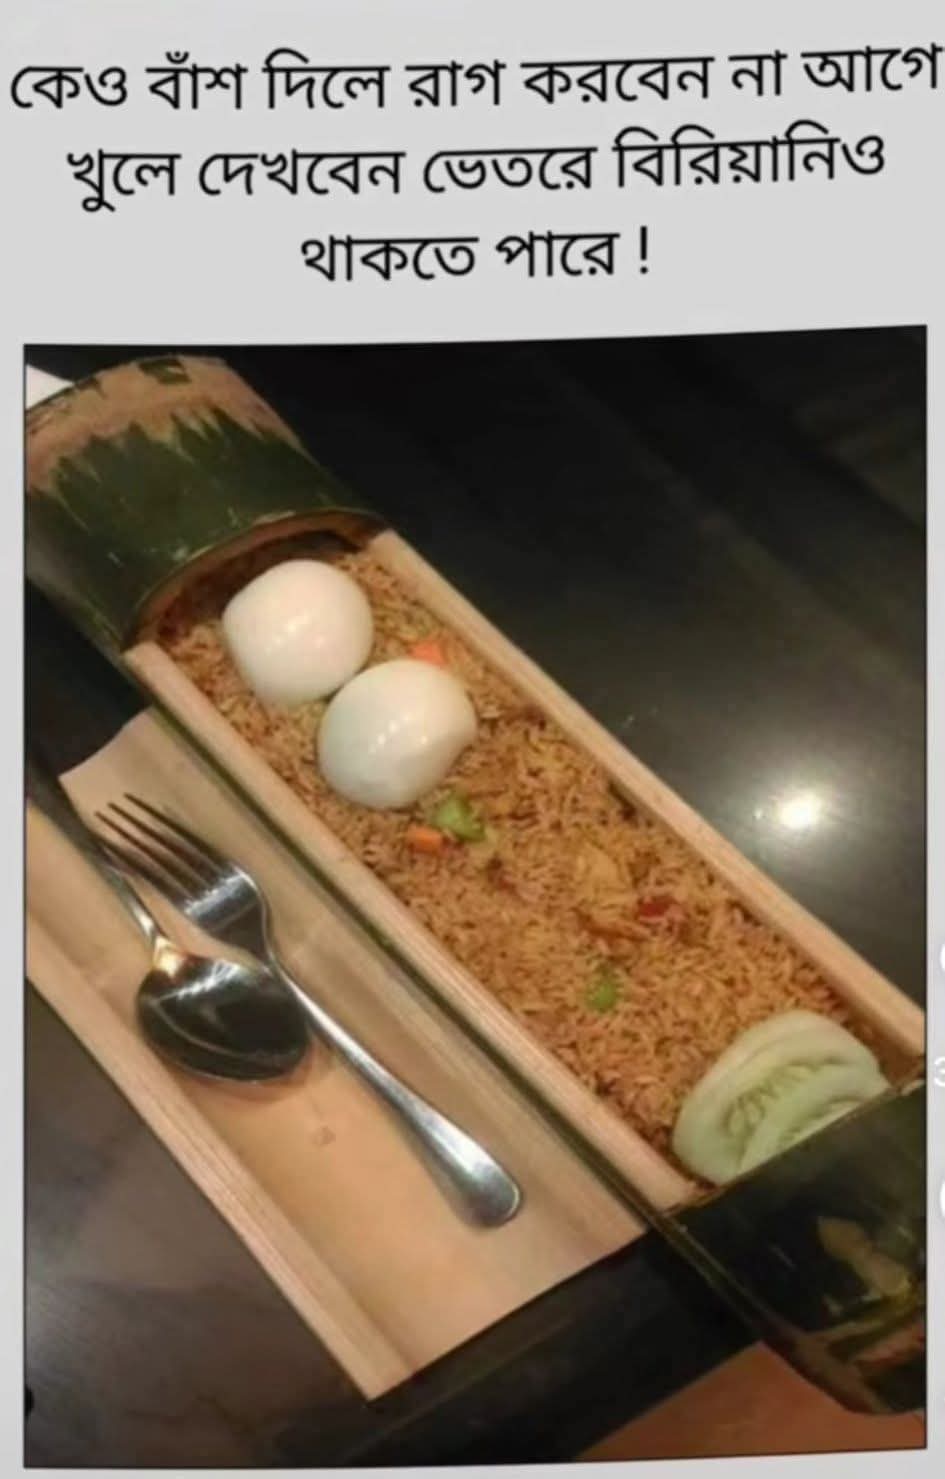
Text: কেও বাঁশ দিলে রাগ করবেন না আগে খুলে দেখবেন ভেতরে বিরিয়ানিও থাকতে পারে!
Label: Non Hate